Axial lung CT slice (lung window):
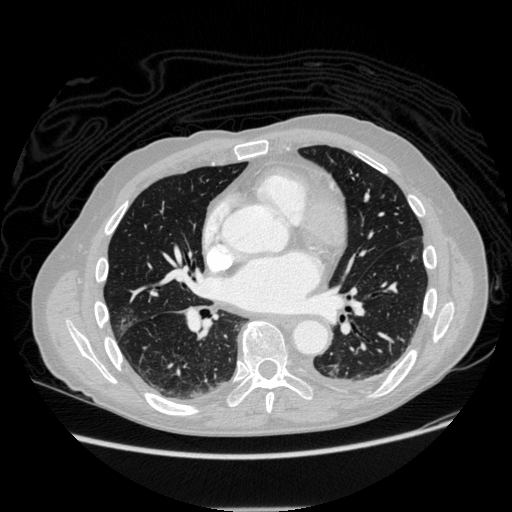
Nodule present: no